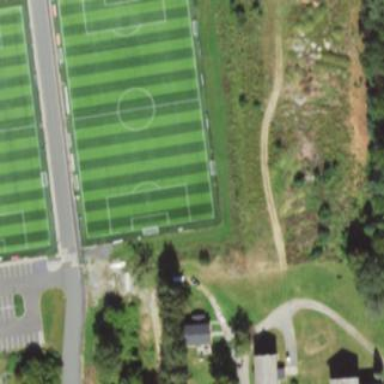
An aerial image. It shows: Soccer pitch for leisureland activities.